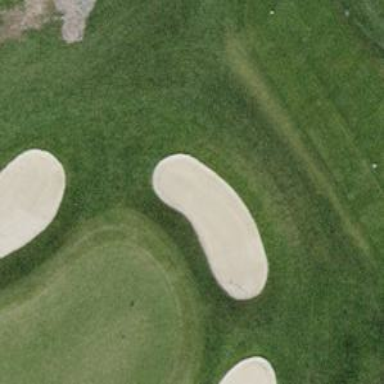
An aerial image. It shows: Sand bunker on golf course.